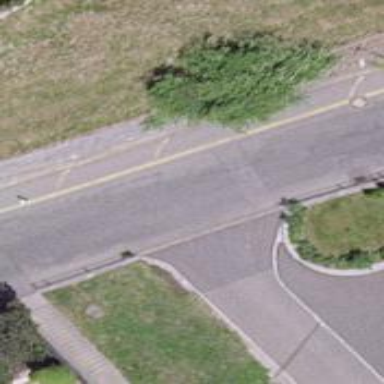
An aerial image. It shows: Secondary road with asphalt surface.